Question: I'm trying to design my layout as below. My current approach is to have a LinearLayout wrapping two other LinearLayouts. Each of these has 'layout_weight=1'. Then the bottom layout wraps another two and each of those also has 'layout_weight=1'. I've heard that nested weights is not advised - but is it? Otherwise, what would be a better alternative?

Thanks
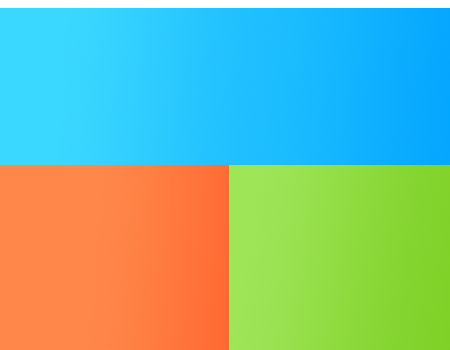
Answer: This would be my approach:
'''
<?xml version="1.0" encoding="utf-8"?>
<LinearLayout xmlns:android="http://schemas.android.com/apk/res/android"
android:orientation="vertical"
android:layout_width="match_parent"
android:layout_height="match_parent"
android:weightSum="2">
<LinearLayout android:layout_width="match_parent"
android:layout_height="wrap_content"
android:layout_weight="1">
<View android:layout_width="match_parent"
android:layout_height="match_parent"
android:background="#ff00ff"/>
</LinearLayout>
<LinearLayout android:layout_width="match_parent"
android:layout_height="wrap_content"
android:layout_weight="1"
android:weightSum="2"
android:orientation="horizontal">
<View android:layout_width="0dp"
android:layout_weight="1"
android:layout_height="match_parent"
android:background="#ffff00"/>
<View android:layout_width="0dp"
android:layout_weight="1"
android:layout_height="match_parent"
android:background="#00ffff"/>
</LinearLayout>
</LinearLayout>
'''
I believe weights might be "inefficient" because in order to apply them appropriately, a layout has to be measured first. If its children apply weights as well, it may lead to repeated measurements of same layouts, hampering performance.
If your layout will be complex, you might want to consider alternative approaches (e.g. creating a custom 'ViewGroup'), but remember:
> We should forget about small efficiencies, say about 97% of the time:
premature optimization is the root of all evil.
so make sure you actually have a problem before trying to solve it.